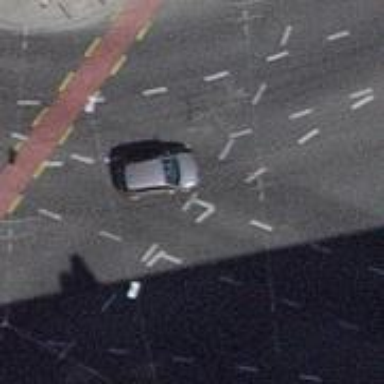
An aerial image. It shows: Road with traffic signals and bus trap barrier.